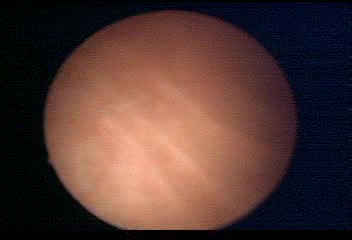
Modality: WLC
Class: Normal mucosa
Bladder cancer association: No